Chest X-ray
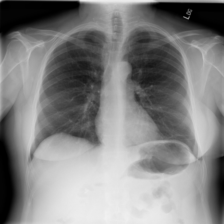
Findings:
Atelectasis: positive
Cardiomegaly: negative
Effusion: negative
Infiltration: negative
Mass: negative
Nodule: negative
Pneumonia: negative
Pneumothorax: negative
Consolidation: positive
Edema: negative
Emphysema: negative
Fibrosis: negative
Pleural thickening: negative
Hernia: negative